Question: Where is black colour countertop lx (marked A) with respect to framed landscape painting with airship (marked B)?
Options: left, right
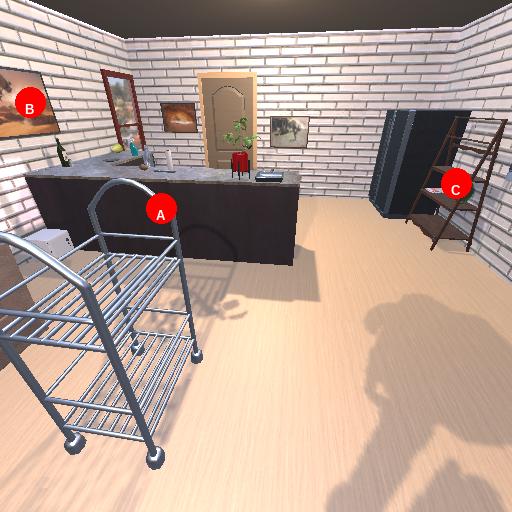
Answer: left